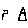
Label: house